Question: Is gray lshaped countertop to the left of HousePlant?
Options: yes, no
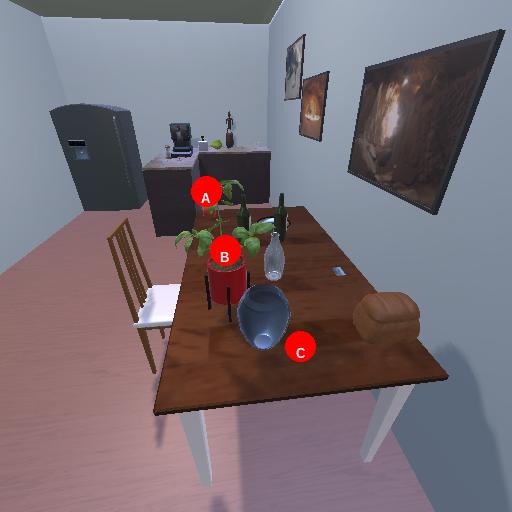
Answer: yes